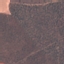
Label: PermanentCrop